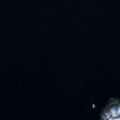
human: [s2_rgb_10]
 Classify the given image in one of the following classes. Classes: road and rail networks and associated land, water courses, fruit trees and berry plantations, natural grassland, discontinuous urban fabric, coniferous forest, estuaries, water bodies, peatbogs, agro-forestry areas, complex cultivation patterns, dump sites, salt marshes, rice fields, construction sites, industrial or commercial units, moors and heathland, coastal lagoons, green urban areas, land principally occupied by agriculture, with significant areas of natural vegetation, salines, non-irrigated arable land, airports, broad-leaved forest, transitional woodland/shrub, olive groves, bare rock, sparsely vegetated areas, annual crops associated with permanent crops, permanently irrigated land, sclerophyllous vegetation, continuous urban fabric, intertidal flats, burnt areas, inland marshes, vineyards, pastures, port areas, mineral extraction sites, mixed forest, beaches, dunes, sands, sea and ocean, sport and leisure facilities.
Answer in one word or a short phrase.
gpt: mixed forest, water bodies